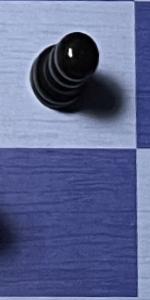
Label: Empty